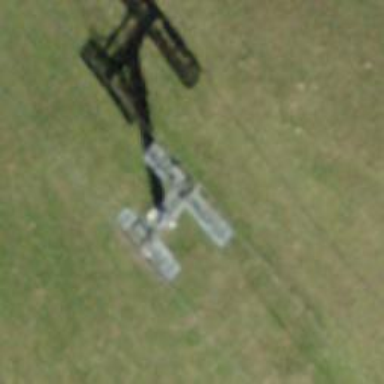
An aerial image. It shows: Pylon for aerialway.